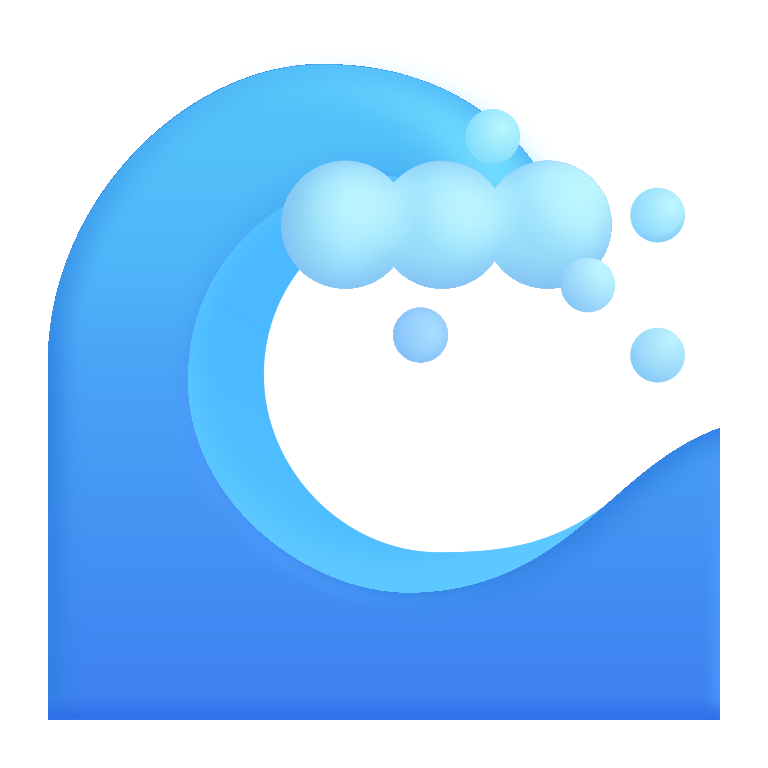
water wave color